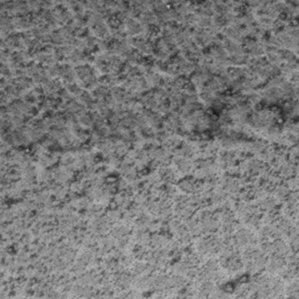
Label: frost